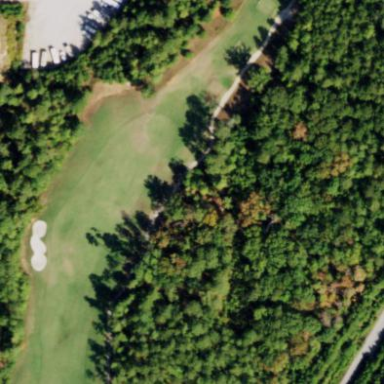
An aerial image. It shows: Golf course surrounded by greenery.